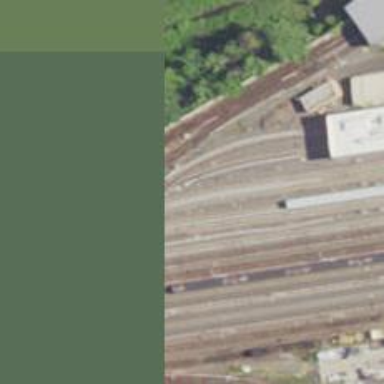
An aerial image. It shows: Yard area with electrified rail tracks.